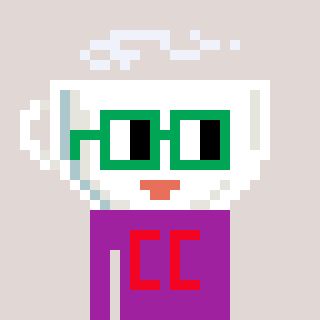
a pixel art character with square green glasses, a mug-shaped head and a magenta-colored body on a warm background